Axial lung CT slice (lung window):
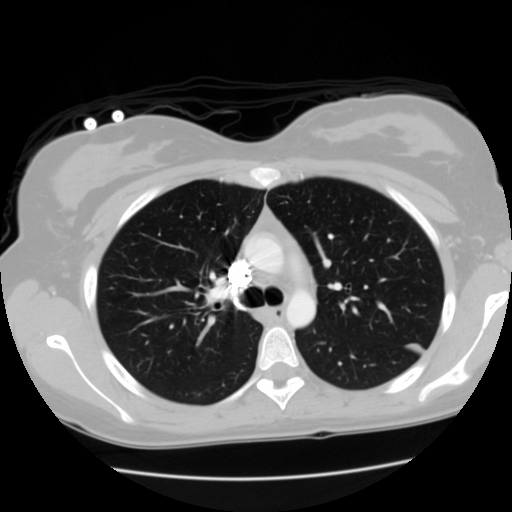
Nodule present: yes
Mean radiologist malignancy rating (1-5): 3